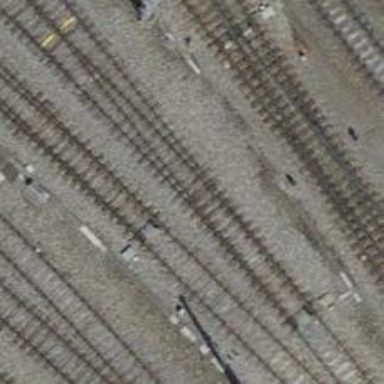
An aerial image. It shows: Railway switch.